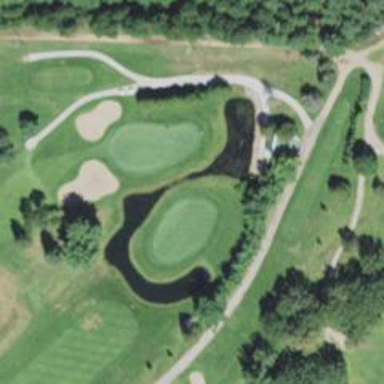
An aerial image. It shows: Golf hole.